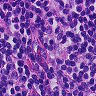
Metastatic tissue present: no